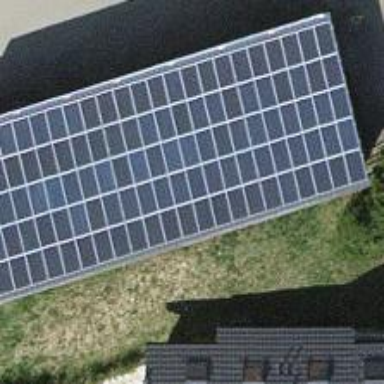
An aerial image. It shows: Solar power generator utilizing photovoltaic technology with solar photovoltaic panels.